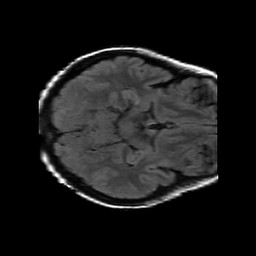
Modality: FLAIR
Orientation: axial
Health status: ill
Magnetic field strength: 3 T